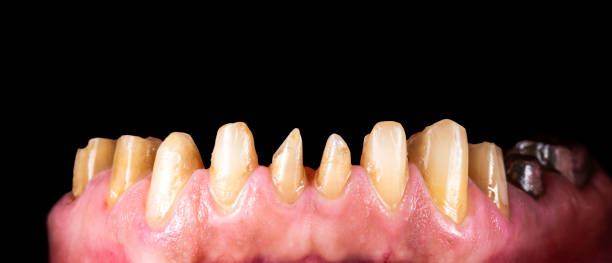
Condition: Calculus